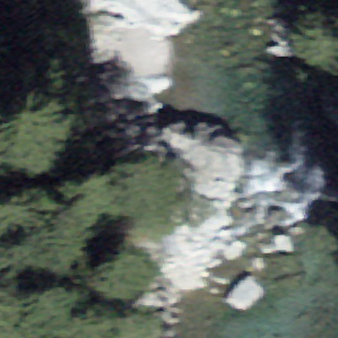
Label: bouldering_area